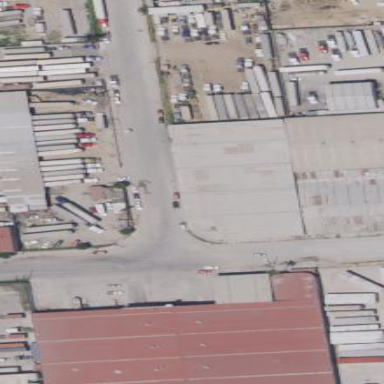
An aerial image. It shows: Industrial building.